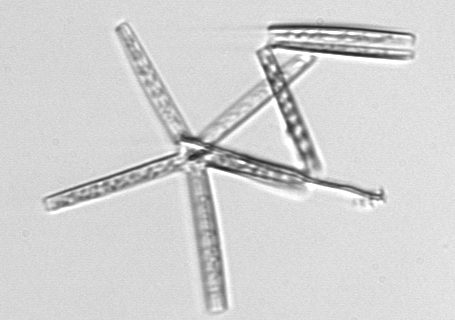
Label: Thalassionema